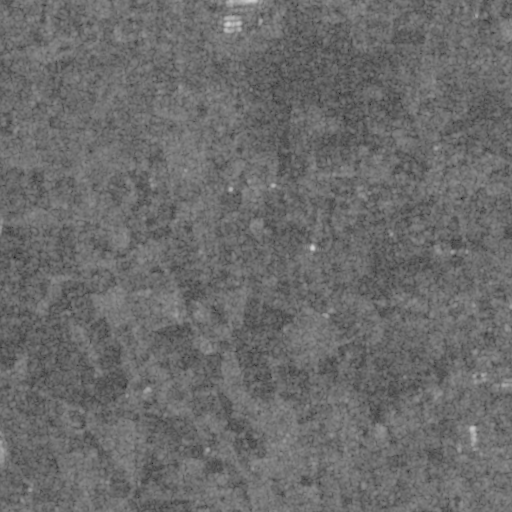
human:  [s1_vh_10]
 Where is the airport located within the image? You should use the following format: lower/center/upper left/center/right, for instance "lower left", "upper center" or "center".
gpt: The airport is located in the upper left of the image.
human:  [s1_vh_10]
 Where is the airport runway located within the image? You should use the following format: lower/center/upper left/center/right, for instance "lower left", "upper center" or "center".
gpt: The airport runway is located in the upper left of the image.
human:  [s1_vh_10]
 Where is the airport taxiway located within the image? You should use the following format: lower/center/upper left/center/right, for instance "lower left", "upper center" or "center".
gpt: The airport taxiway is located in the upper left of the image.
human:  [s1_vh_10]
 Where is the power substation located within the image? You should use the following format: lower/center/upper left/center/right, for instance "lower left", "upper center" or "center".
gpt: The power substation is located in the lower right of the image.
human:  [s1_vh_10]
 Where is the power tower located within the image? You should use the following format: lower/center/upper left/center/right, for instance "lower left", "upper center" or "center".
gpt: The power tower is located in the lower right of the image.
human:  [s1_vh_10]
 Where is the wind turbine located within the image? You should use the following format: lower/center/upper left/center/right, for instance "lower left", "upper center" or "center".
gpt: The wind turbine is located in the lower left of the image.
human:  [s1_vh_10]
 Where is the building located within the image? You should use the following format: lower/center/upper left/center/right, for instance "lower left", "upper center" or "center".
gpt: There is no building in the image.

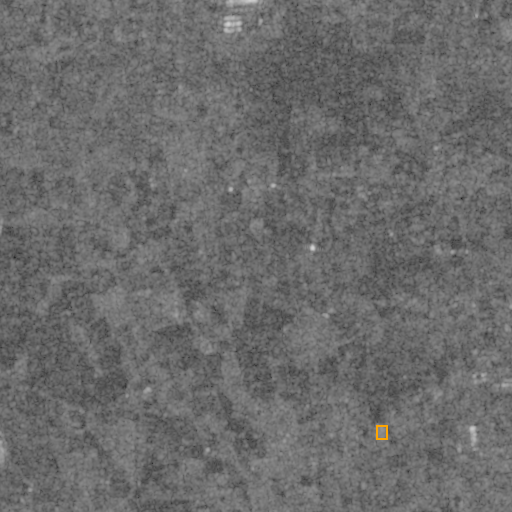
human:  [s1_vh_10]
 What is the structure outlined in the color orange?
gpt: The structure outlined in orange is a power substation.
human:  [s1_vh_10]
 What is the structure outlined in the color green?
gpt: There is no green outline.